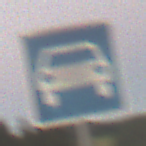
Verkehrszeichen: Kraftfahrstrasse
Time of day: SunriseSunset
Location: Outdoor (Nature)
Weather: Clear
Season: NotSpecified
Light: Natural